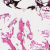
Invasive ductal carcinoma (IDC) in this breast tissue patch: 0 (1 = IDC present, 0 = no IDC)